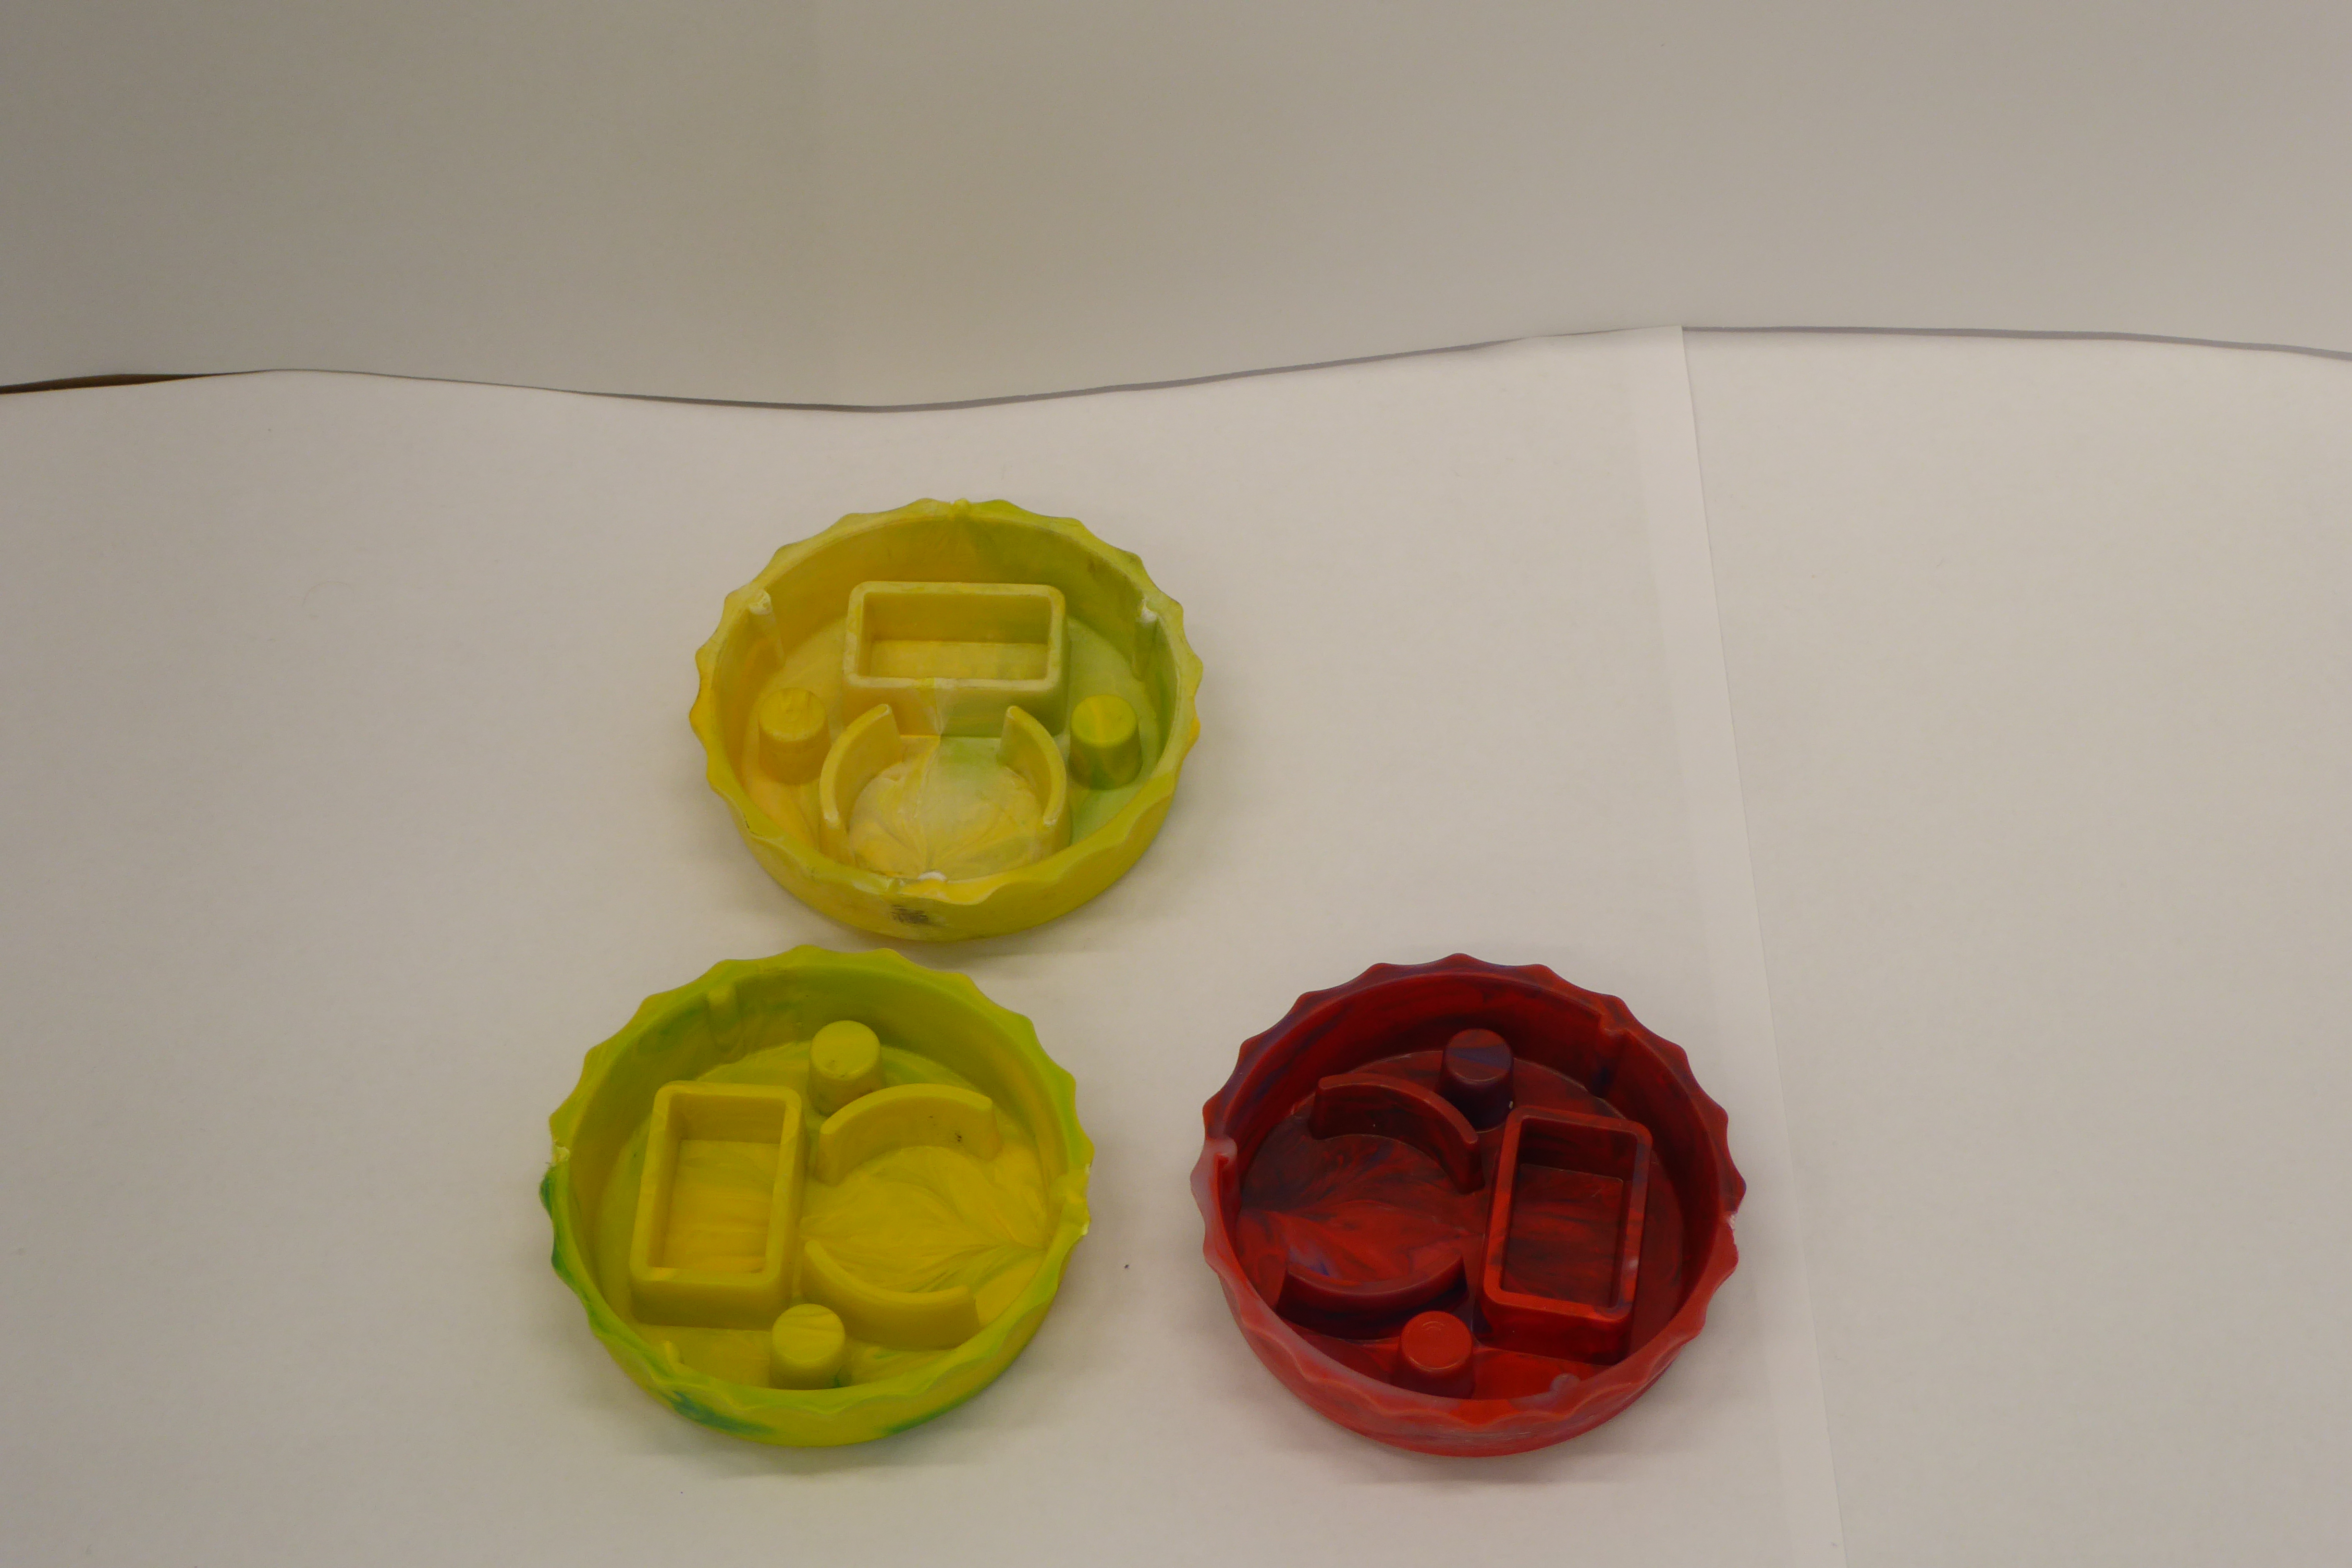
Label: Bottle Opener - Cover